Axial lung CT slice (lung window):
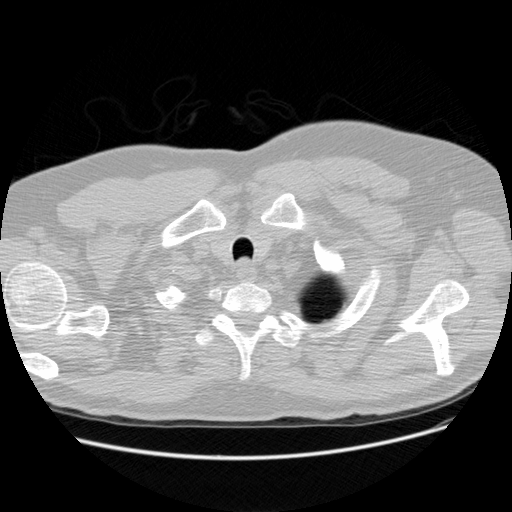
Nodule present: no